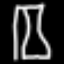
Label: hourglass